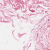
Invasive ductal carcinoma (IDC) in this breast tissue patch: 0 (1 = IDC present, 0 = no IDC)